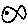
Label: fish